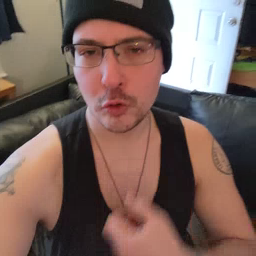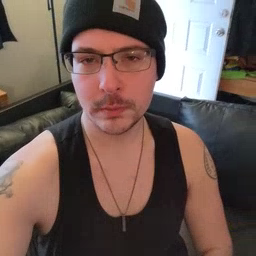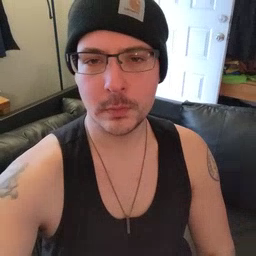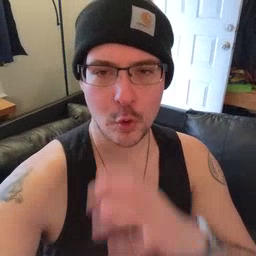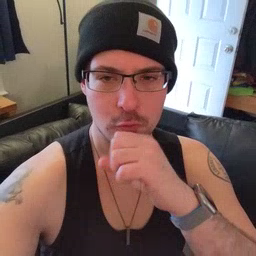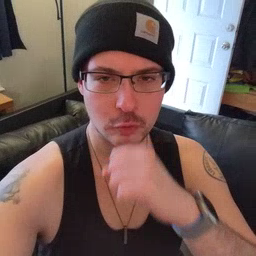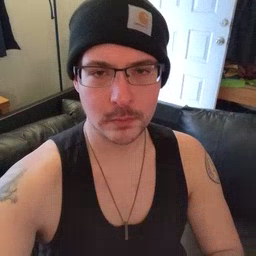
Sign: orange